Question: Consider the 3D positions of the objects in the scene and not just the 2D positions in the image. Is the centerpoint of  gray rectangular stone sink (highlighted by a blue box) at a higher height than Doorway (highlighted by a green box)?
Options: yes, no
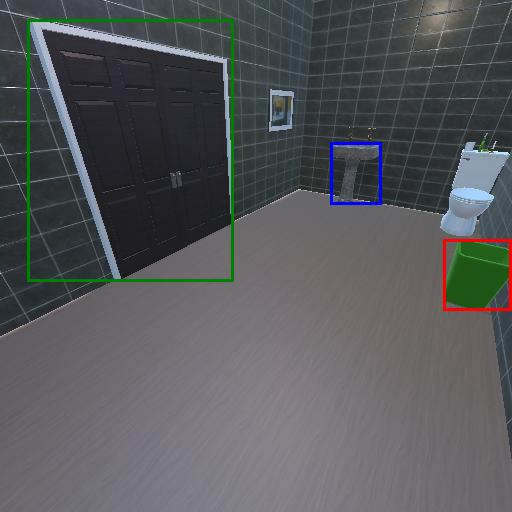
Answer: yes